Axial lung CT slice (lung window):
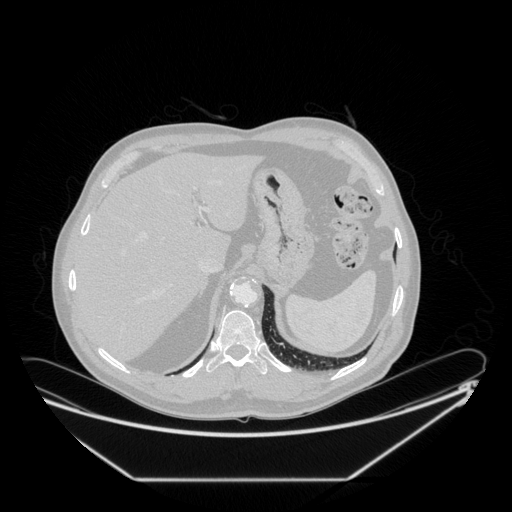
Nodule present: no